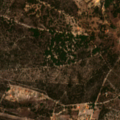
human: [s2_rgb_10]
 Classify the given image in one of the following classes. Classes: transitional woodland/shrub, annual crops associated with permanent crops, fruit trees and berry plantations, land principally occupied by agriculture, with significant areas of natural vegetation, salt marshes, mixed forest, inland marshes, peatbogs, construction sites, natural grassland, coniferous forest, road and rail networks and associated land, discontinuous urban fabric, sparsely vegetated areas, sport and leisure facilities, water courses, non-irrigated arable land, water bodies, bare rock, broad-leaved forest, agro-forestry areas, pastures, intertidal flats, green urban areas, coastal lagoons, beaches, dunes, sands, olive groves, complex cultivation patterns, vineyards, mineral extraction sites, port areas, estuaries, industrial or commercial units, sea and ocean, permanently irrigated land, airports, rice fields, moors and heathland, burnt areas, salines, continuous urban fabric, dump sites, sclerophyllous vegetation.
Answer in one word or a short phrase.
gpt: complex cultivation patterns, land principally occupied by agriculture, with significant areas of natural vegetation, transitional woodland/shrub